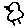
Label: bird